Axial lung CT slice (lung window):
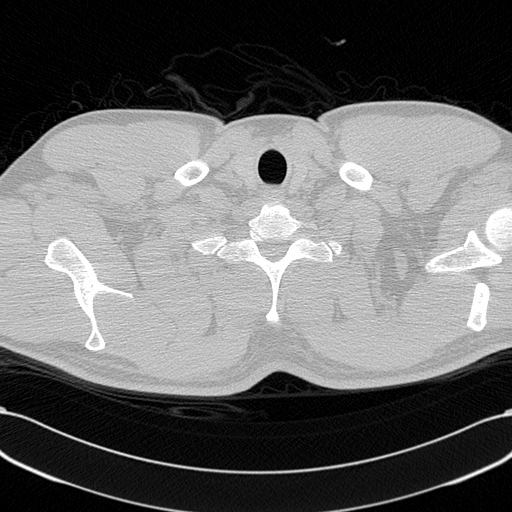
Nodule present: no